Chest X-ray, AP view. Patient: 26 years old, sex F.
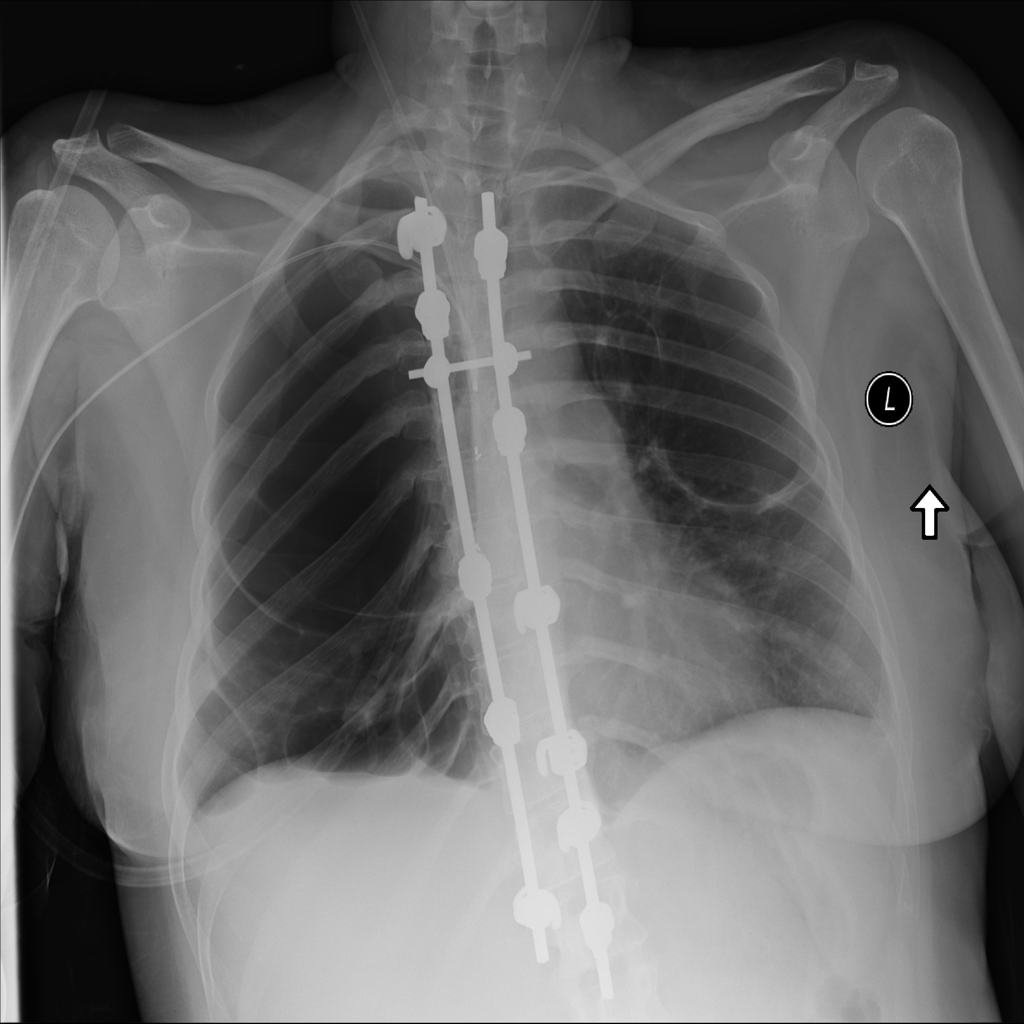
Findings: Fibrosis, Pneumothorax